Interaction volume radius: 5 \u00c5
Interaction volume height: 20 \u00c5
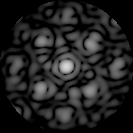
Disorder parameter: 0.4801